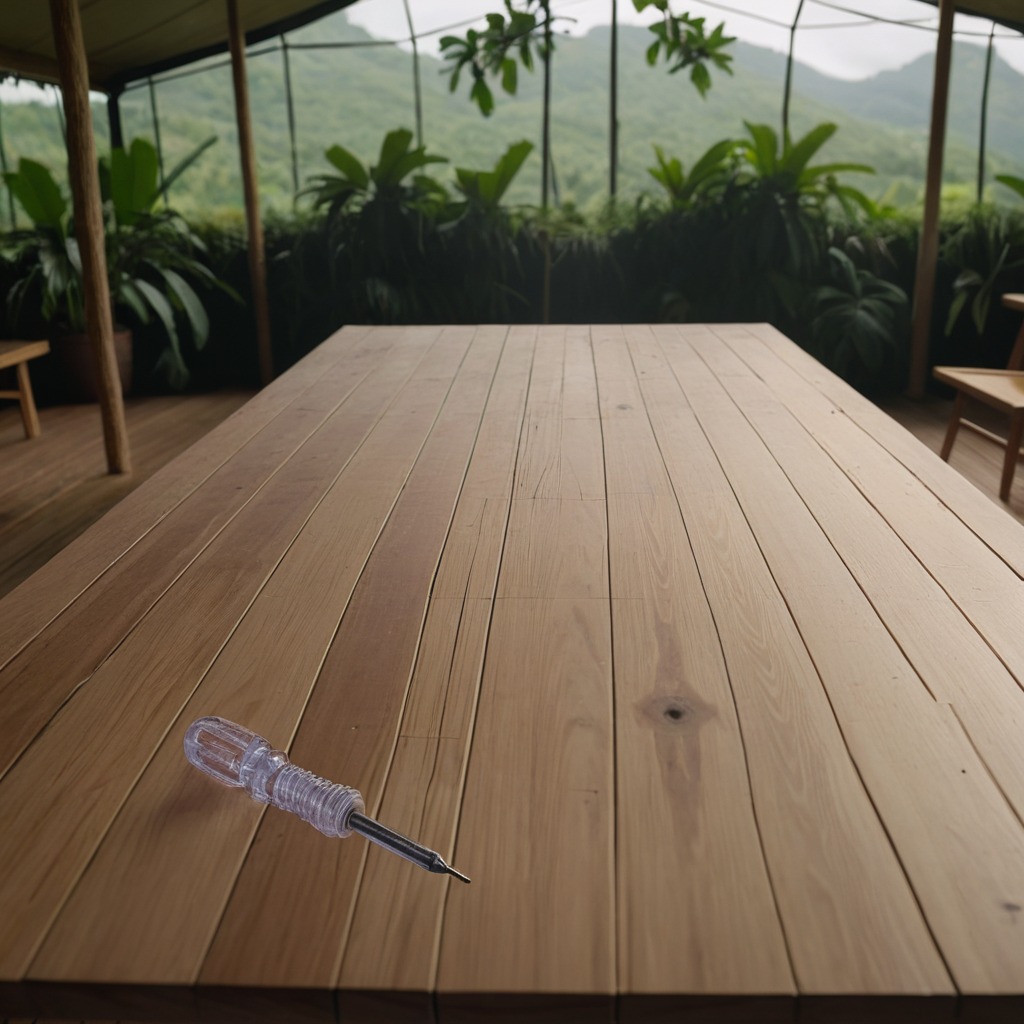
A screwdriver is lying on a wooden table inside a jungle field workshop tent humid ambient light worn but